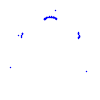
Particle: kaon